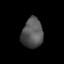
Tissue: prostate
Cell type: Epithelial cells
Senescence score: 0.3159
Nuclear area (px): 613
Mean DAPI intensity: 85.108